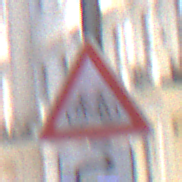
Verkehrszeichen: RadverkehrRechts
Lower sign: RichtungsangabeDurchPfeile5
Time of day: MorningAfternoon
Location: Outdoor (Urban)
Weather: PartlyCloudy
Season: NotSpecified
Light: Natural